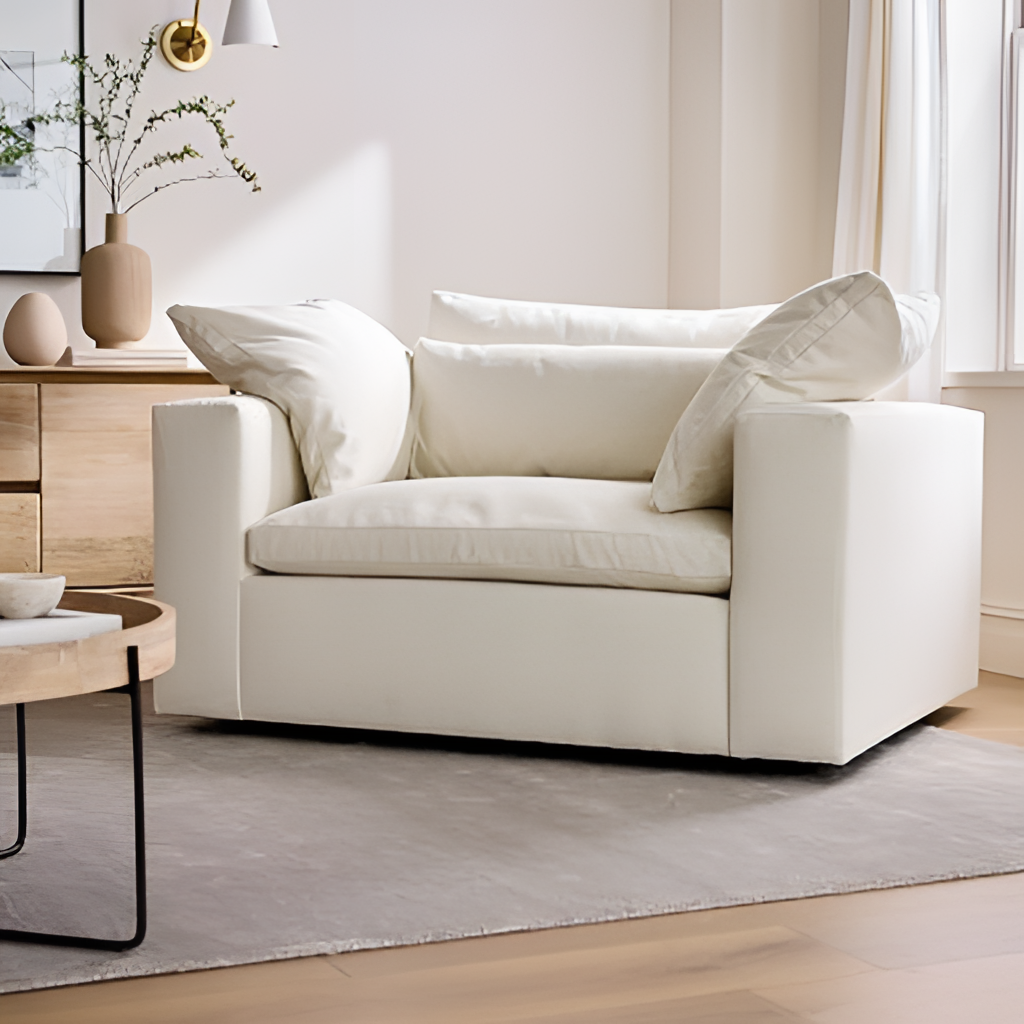
fabric armchair, living room, beige wood flooring, with plank pattern, contemporary, paint wallpaper, with solid pattern